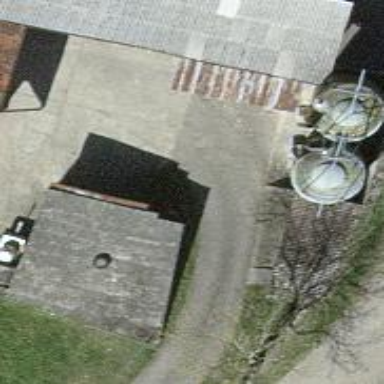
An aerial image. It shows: Garage.